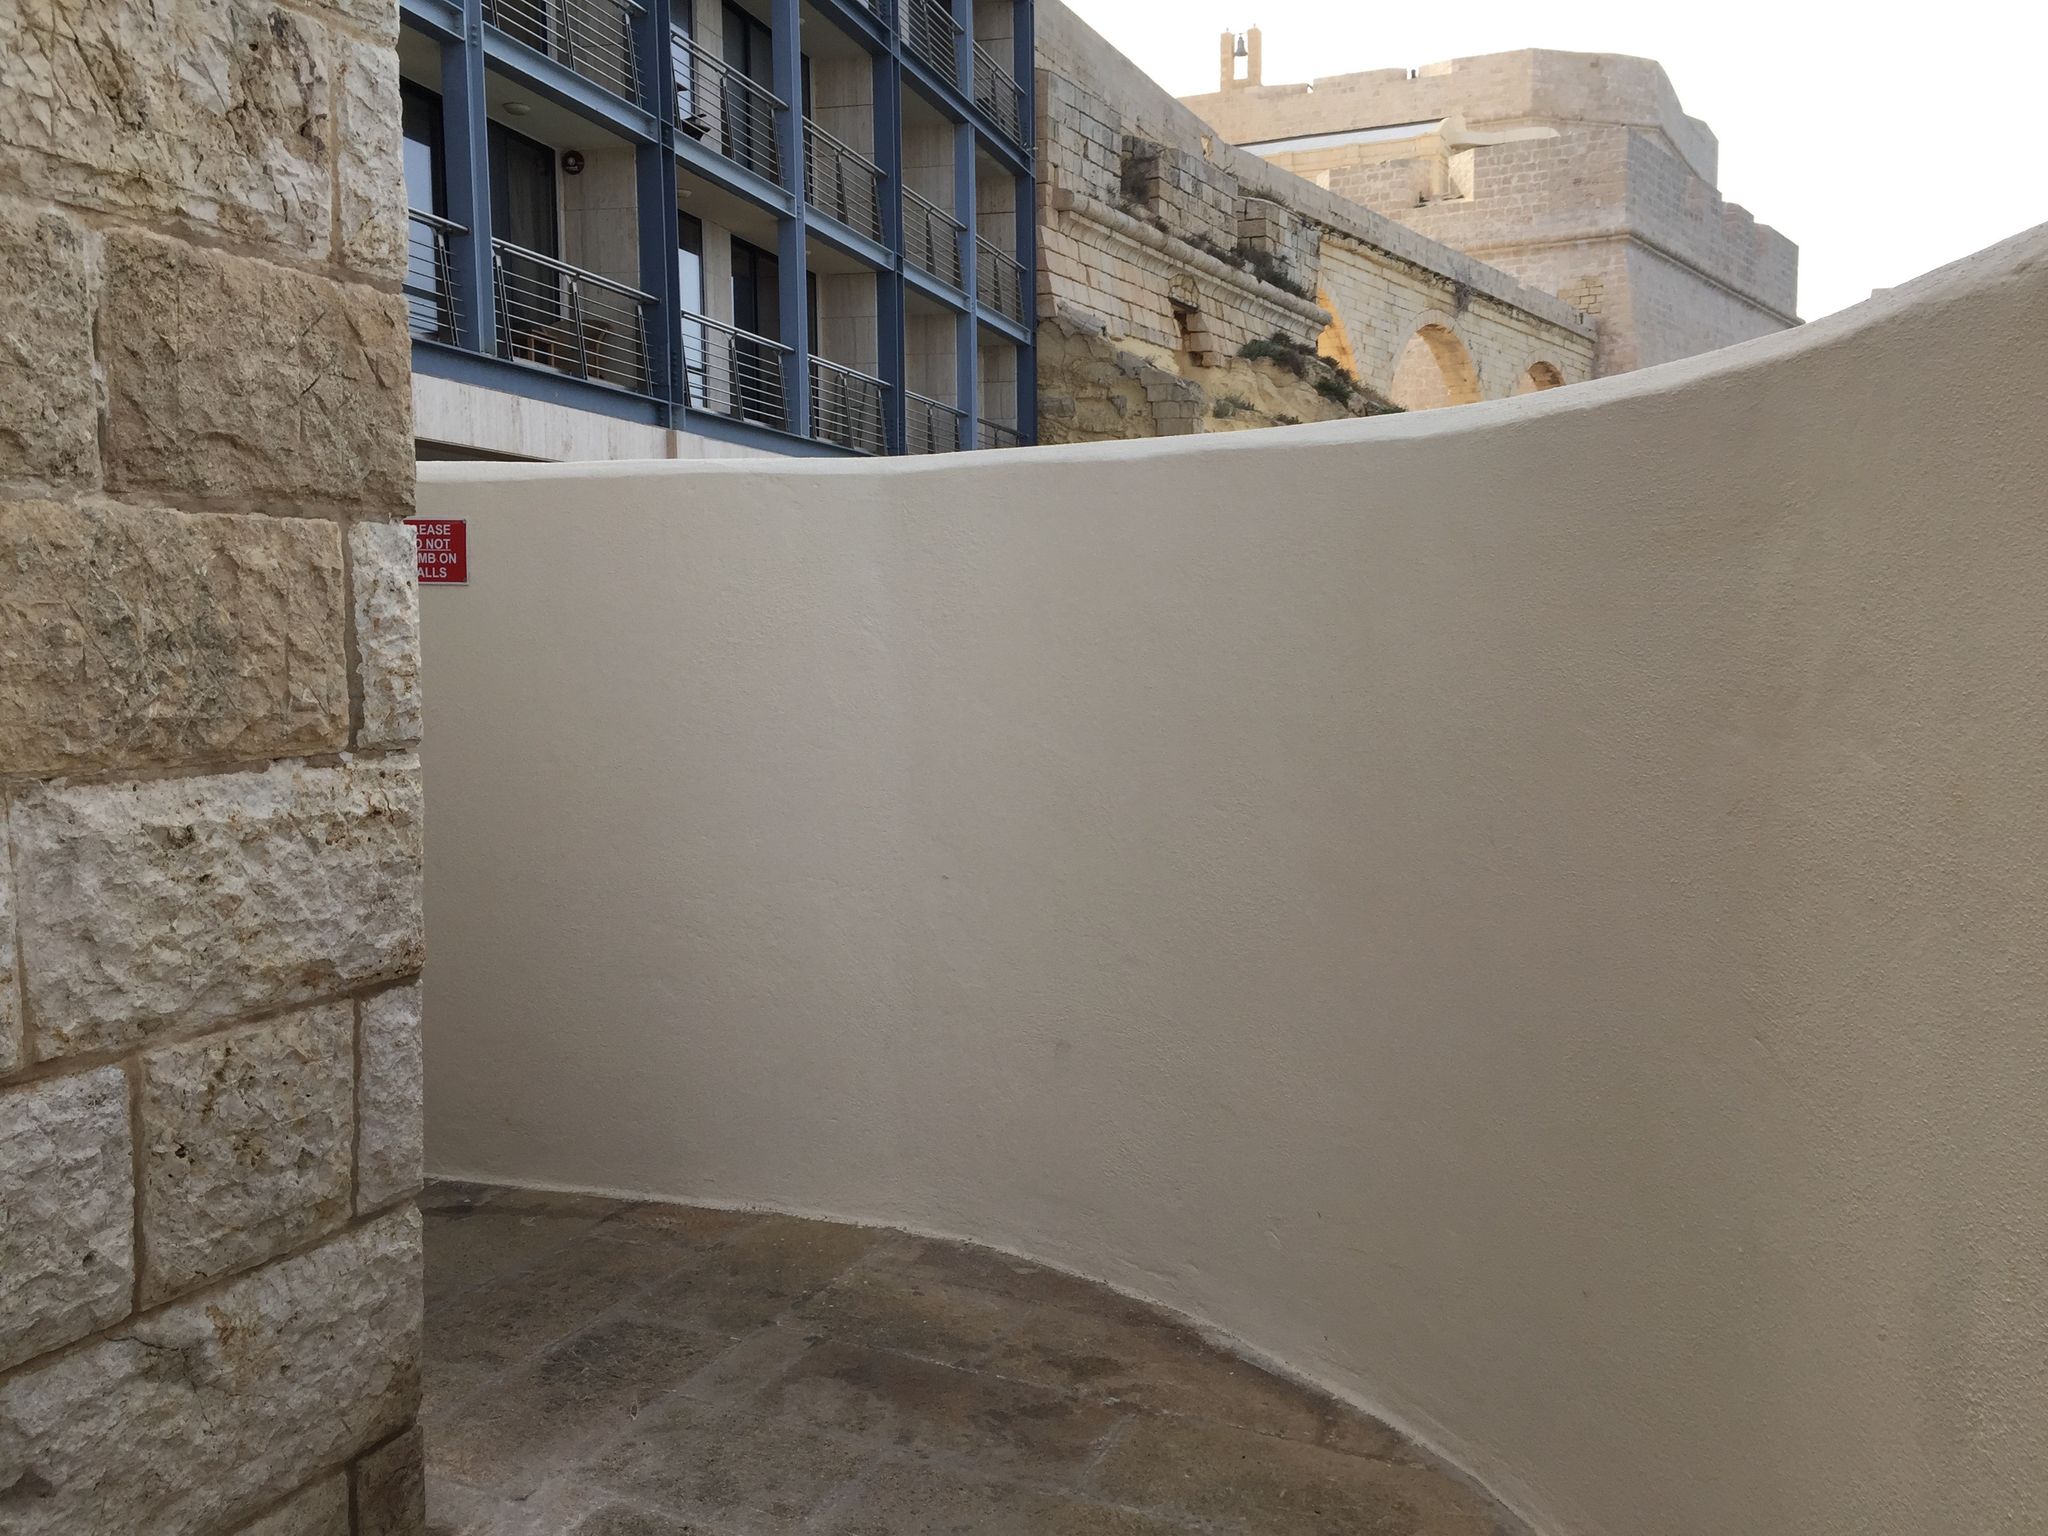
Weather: snowy
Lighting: day
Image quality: good
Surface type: walking surface
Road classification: unclassified, footway
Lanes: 1.0
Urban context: urban centre
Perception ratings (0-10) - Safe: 4.36, Lively: 3.4, Beautiful: 3.64, Boring: 3.17, Depressing: 1.92, Wealthy: 3.2